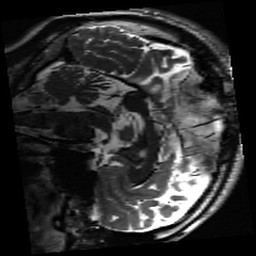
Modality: inplaneT2
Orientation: sagittal